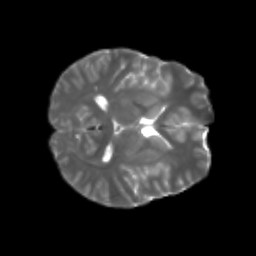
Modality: T2w
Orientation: axial
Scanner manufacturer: siemens
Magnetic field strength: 3 T
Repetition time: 4.16 s
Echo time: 0.0806 s